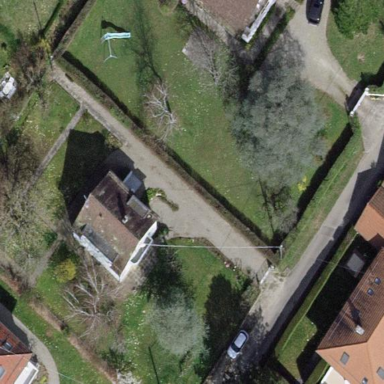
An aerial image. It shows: Garden surrounded by fence.